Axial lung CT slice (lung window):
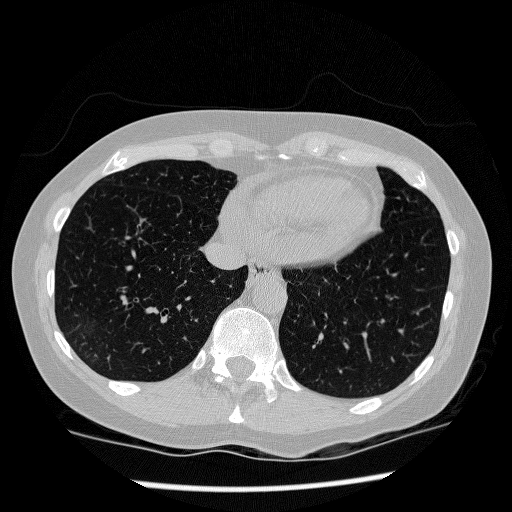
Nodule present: no